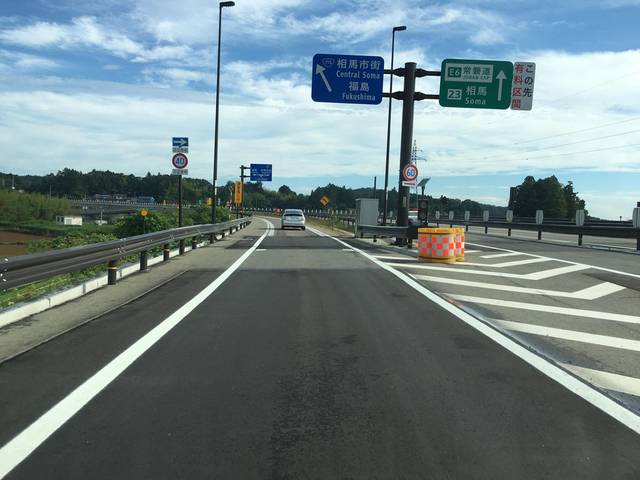
Region: Japan
Coordinates: 37.781, 140.902